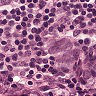
Metastatic tissue present: yes